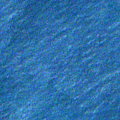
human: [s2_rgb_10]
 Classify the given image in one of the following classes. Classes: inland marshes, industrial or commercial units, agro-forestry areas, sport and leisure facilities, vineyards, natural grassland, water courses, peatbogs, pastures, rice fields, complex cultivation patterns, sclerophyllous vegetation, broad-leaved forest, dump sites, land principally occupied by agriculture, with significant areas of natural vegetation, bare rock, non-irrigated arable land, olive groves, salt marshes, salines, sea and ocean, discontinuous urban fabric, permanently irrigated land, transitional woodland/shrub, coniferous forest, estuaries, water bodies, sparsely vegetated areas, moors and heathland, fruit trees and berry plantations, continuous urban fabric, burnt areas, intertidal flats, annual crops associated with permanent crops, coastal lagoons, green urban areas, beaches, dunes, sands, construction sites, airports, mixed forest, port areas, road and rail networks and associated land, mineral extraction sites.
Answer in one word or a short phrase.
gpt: sea and ocean